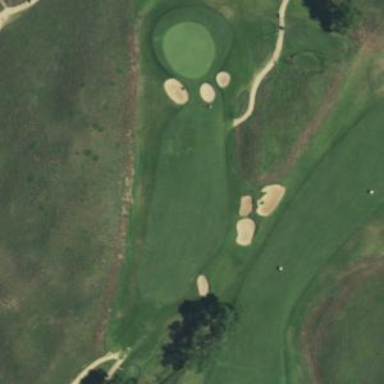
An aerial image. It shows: Grassy area designated as golf fairway.